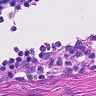
Metastatic tissue present: no